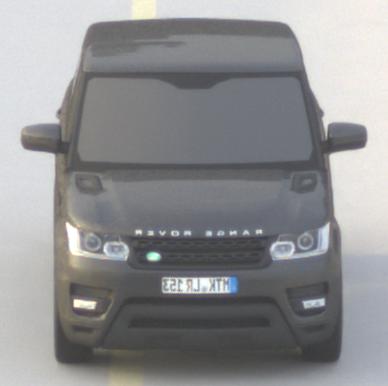
Make: Land Rover
Model: Range Rover Sport 5.0 V8 SC
Detailed model: Range Rover Sport (II)
Model produced from: 2013/09
Model produced until: 2015/07
Doors: 5
Color: gray
Road condition: dry road
Daytime: sunrise or sunset
Contrast: low contrast